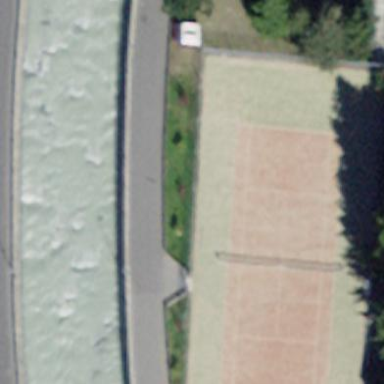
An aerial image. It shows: Tennis court in leisure pitch.